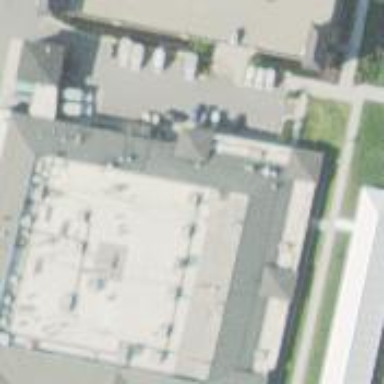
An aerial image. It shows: School building.